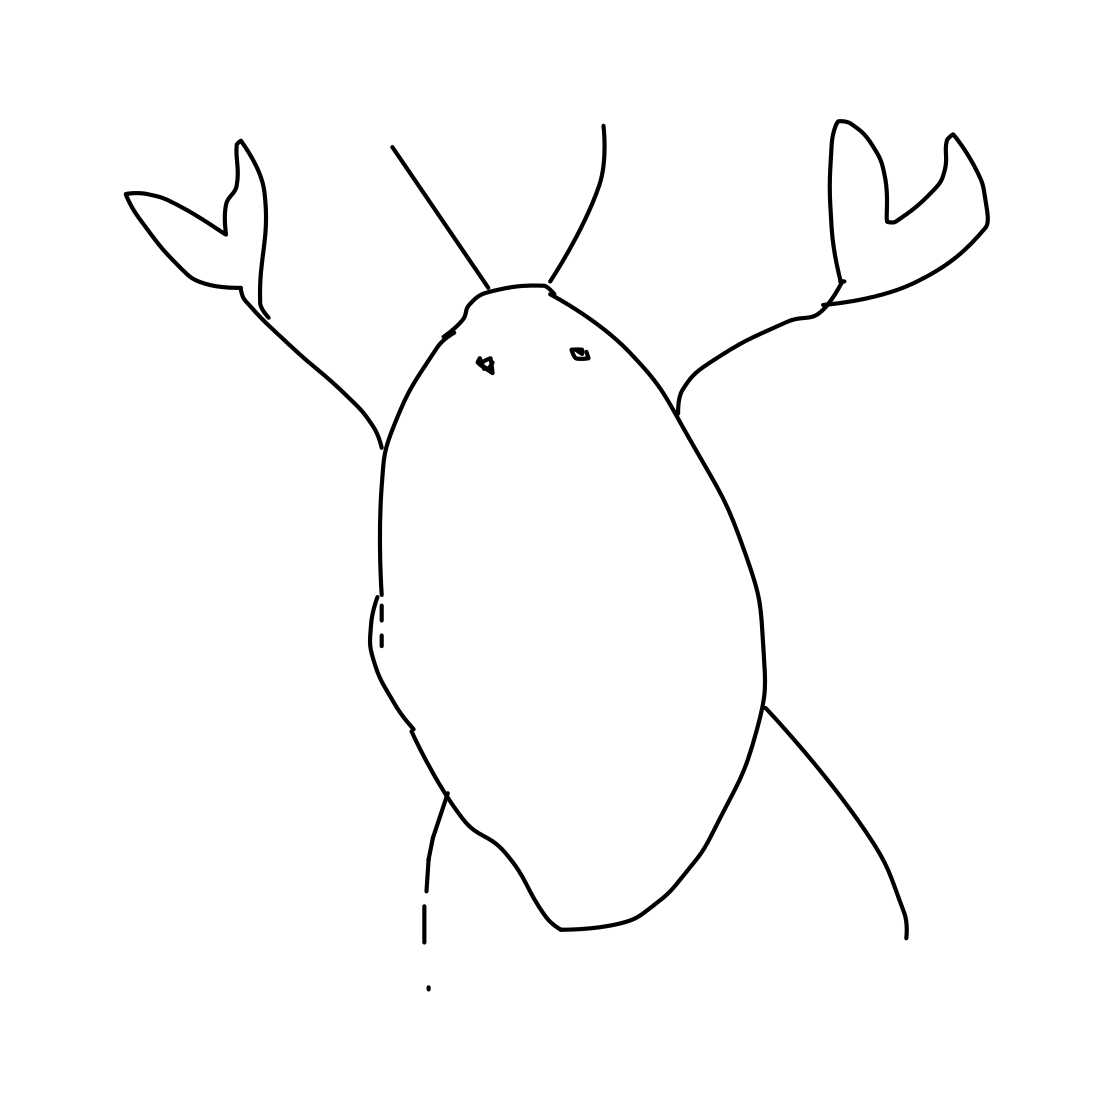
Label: lobster